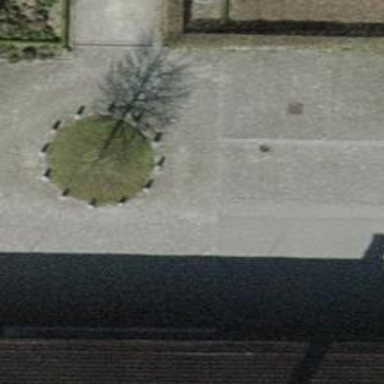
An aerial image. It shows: Driveway with surface of sett.